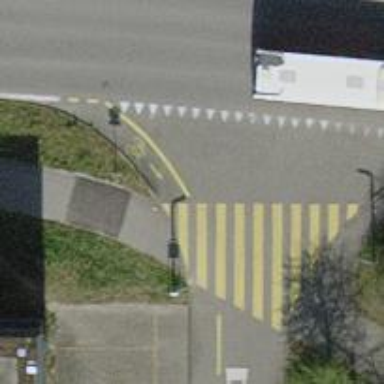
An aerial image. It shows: Kerb barrier.